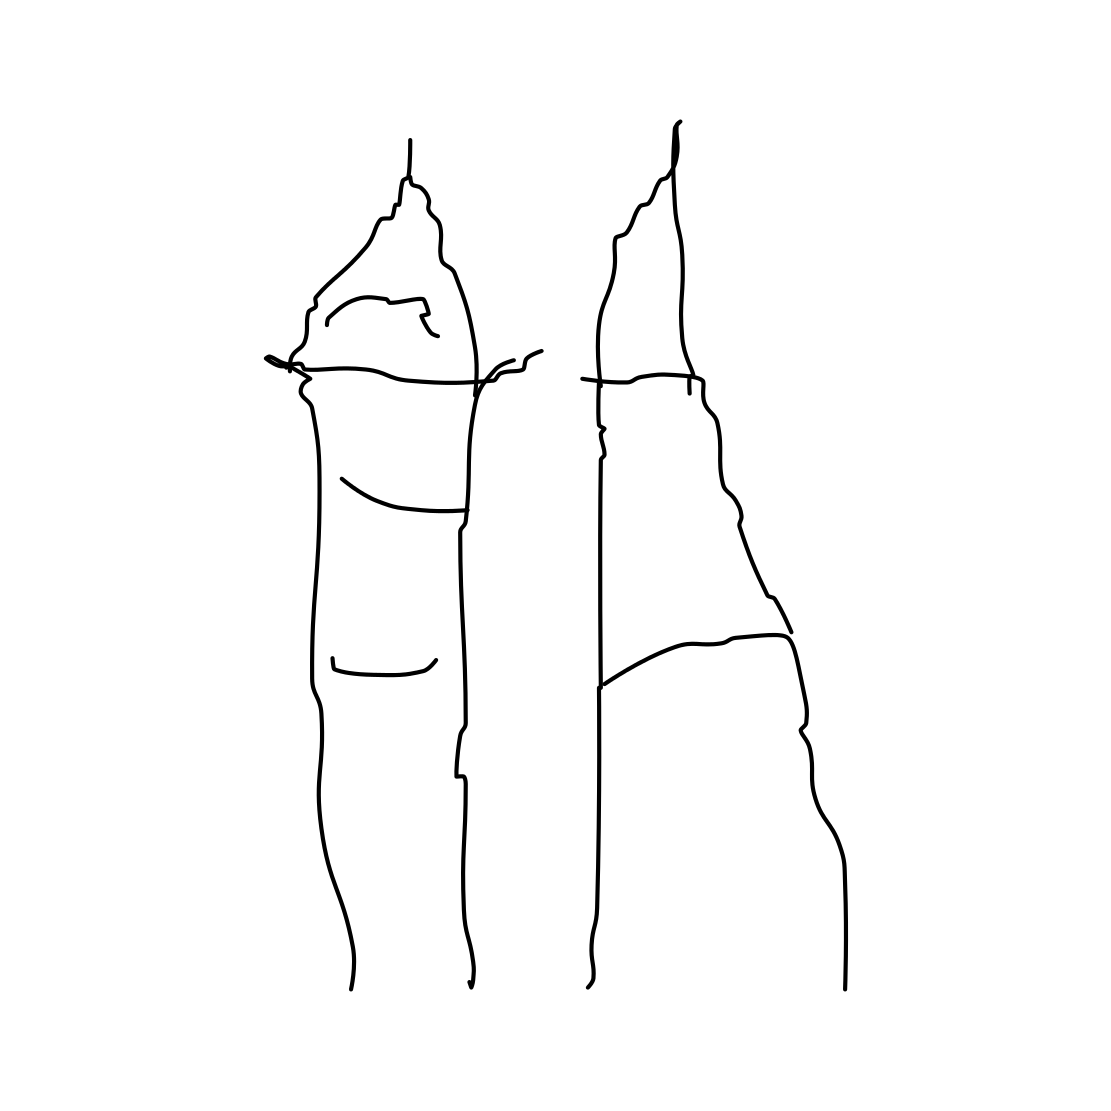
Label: castle